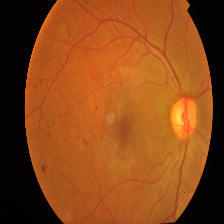
Diabetic retinopathy grade: Proliferative DR